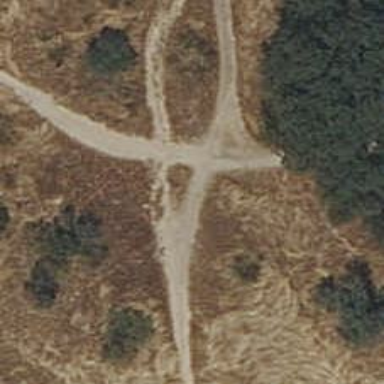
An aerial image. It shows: Dirt path.